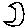
Label: moon